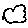
Label: cloud